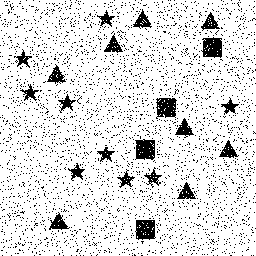
Squares: 4
Triangles: 8
Stars: 9
Total shapes: 21